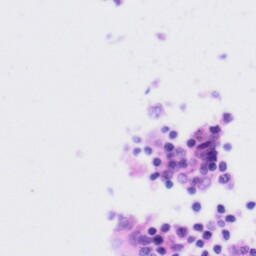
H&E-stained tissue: Tonsil